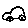
Label: car